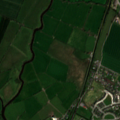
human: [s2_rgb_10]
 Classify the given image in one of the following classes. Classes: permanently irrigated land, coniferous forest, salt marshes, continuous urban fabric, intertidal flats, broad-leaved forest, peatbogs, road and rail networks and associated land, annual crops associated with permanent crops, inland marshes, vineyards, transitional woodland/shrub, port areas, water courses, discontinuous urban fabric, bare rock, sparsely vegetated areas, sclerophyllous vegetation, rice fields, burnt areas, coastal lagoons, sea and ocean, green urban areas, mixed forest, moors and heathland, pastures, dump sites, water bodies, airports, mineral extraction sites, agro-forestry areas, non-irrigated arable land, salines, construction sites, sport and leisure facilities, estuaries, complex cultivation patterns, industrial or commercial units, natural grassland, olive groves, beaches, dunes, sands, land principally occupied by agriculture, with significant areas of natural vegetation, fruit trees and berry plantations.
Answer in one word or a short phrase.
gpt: discontinuous urban fabric, non-irrigated arable land, pastures, complex cultivation patterns